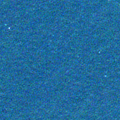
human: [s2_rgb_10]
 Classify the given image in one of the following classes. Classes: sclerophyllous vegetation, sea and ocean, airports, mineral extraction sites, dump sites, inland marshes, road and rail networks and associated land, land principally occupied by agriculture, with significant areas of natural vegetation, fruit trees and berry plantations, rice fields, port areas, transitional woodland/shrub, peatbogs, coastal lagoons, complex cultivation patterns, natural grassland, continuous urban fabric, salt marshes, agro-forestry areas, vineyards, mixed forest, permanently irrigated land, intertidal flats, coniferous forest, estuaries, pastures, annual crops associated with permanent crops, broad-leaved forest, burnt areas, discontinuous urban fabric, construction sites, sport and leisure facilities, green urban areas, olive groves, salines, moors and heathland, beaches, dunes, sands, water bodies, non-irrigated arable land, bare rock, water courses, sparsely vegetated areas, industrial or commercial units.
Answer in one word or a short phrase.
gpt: sea and ocean